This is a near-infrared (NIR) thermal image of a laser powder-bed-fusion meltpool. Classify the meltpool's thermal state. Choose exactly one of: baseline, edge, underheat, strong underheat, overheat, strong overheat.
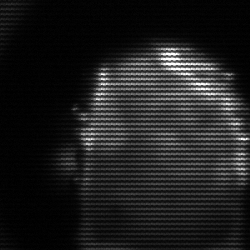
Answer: baseline